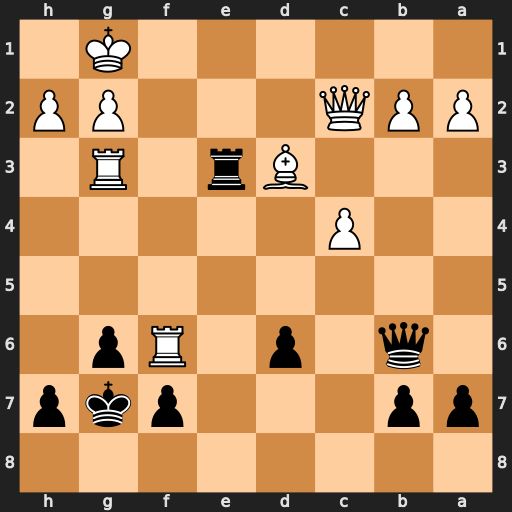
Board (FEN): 8/pp3pkp/1q1p1Rp1/8/2P5/3Br1R1/PPQ3PP/6K1
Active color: b
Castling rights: -
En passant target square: -
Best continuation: Re1#